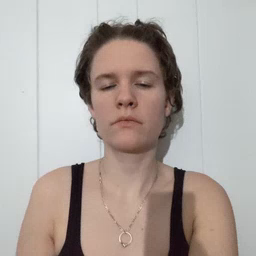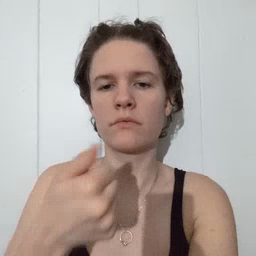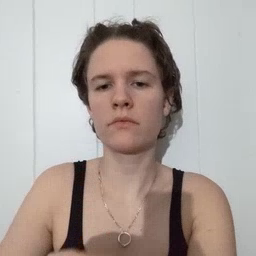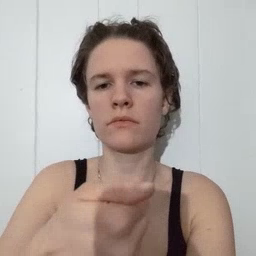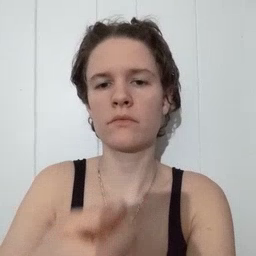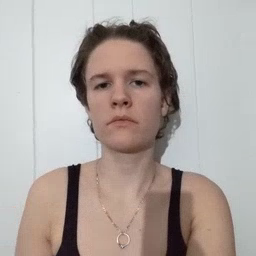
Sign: hide